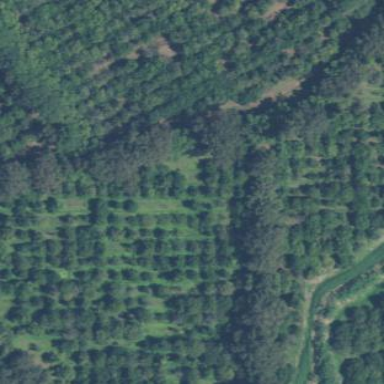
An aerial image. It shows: Orchard filled with macadamia trees.